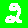
Digit: 2